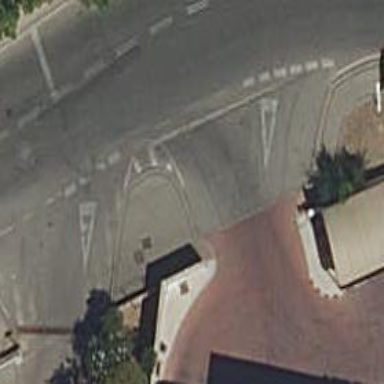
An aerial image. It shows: Kerb barrier.